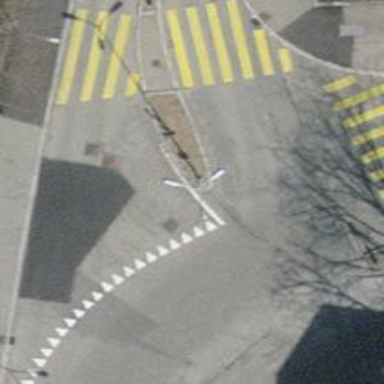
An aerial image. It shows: Unmarked crossing with traffic calming table on the road.